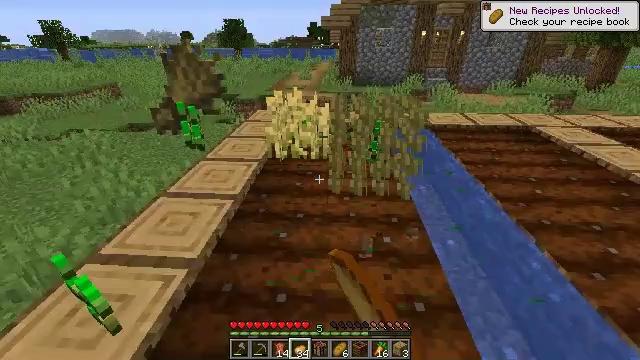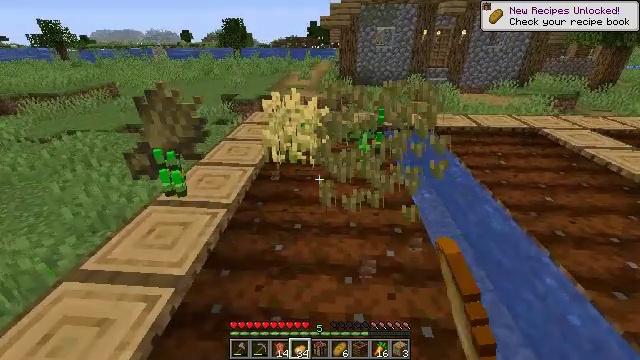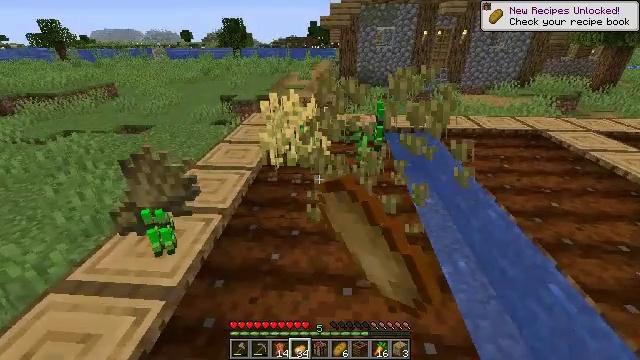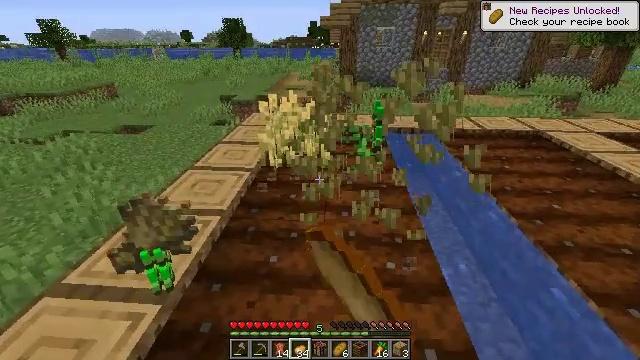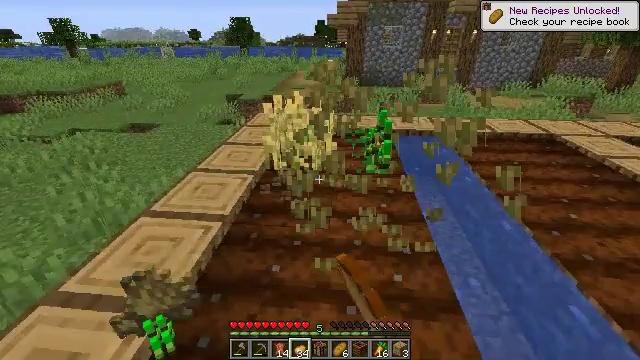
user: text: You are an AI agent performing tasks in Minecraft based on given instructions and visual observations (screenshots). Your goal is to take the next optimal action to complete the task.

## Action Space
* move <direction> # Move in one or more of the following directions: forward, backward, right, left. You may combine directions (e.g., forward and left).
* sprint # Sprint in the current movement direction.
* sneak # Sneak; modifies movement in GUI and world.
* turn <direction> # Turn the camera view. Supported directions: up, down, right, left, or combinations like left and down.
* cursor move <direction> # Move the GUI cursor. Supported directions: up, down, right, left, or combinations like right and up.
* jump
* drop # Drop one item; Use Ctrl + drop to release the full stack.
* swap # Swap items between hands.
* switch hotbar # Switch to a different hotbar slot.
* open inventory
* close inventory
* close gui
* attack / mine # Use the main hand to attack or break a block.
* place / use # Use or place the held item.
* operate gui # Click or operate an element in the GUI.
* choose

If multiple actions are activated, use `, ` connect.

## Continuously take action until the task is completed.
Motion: motion action
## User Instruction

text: Harvest wheat from the field.
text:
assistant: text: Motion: attack / mine
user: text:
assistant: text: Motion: attack / mine
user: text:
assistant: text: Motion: attack / mine
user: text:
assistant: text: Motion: move forward, turn left, attack / mine
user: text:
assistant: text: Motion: attack / mine